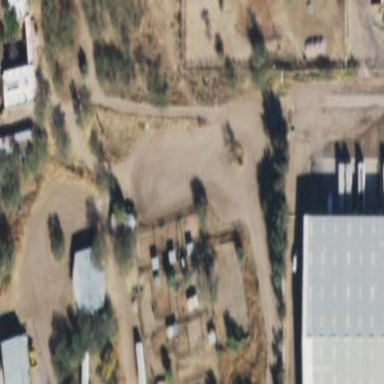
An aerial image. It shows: Farmyard area.